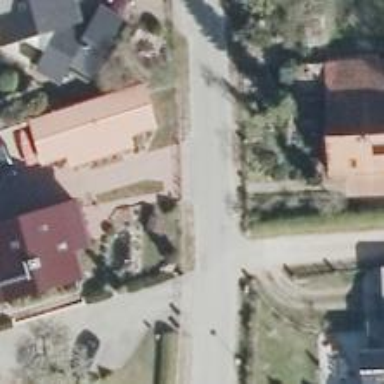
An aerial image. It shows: Smooth asphalt road in residential area.